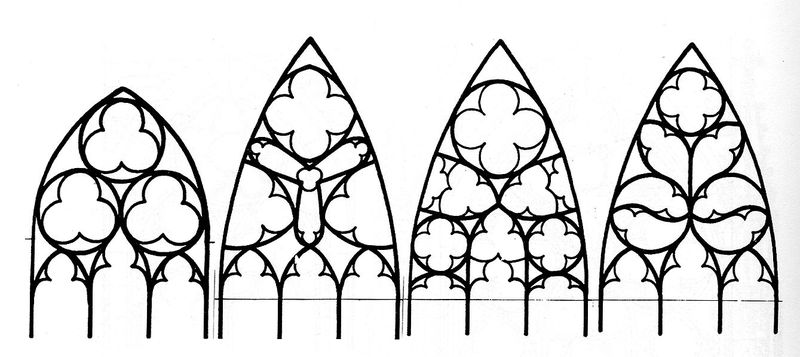
Titel: Oberwesel, Liebfrauenkirche
Schlagwörter: fenster, zeichnung, architektur, kirche, bogen, bögen, vier, kloster, schema, gotisch, spitzbogen, masswerk, vierpass, kirchenfenster, dreipass, bleiverglasung